Question: I'm a student studying django rest framework
I tried to upload multiple file with form-data
when i send request like this in postman

error occurs and this is error message
images_data = self.context.get('request').request.FILES
AttributeError: 'NoneType' object has no attribute 'request'
this is model
'''
class Post(models.Model):
text = models.CharField(max_length=5000)
owner = models.ForeignKey(User, on_delete=models.CASCADE)
created_at = models.DateTimeField(auto_now_add=True)
class Image(models.Model):
post = models.ForeignKey(Post, on_delete=models.CASCADE)
image = models.FileField(blank=True)
'''
And views
'''
class AddPost(APIView):
serializer_class = PostSerializer
def post(self, request, format=None):
serializer = PostSerializer(data=request.data)
serializer.is_valid(raise_exception=True)
serializer.save()
return JsonResponse({'status':status.HTTP_200_OK, 'message':"sucess", 'data':""})
'''
serializers
'''
class FileSerializer(serializers.ModelSerializer):
class Meta:
model = Image
fields = '__all__'
class PostSerializer(serializers.ModelSerializer):
images = FileSerializer(source='image_set', many=True, read_only=True)
class Meta:
model = Post
fields = ('id', 'text', 'owner', 'created_at', 'images')
def create(self, validated_data):
images_data = self.context.get('request').request.FILES
images_data = self.context.get('request').request.FILES
post = Post.objects.create(text=validated_data.get('text'),owner=validated_data.get('owner'))
for image_data in images_data.values():
Image.objects.create(post=post, image=image_data)
return post
'''
i already saw this link
<URL>
thanks for your help
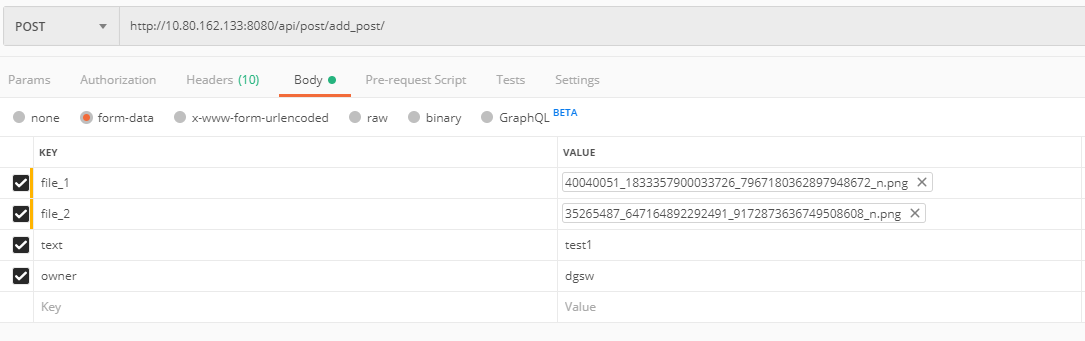
Answer: Just pass context to your serializer in views.py
'''
PostSerializer(data=request.data, context={'request': request})
'''
And then you will be able to get request in the context in serializers.py
'''
self.context.get('request')
'''